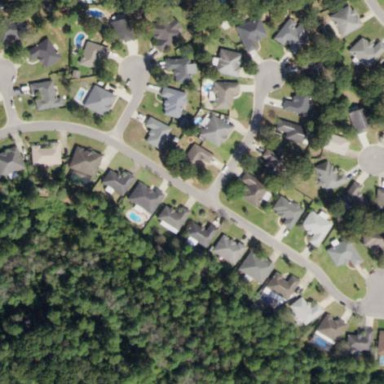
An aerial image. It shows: Single-family residential area.